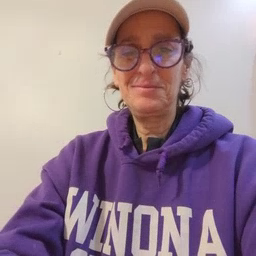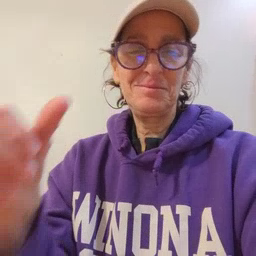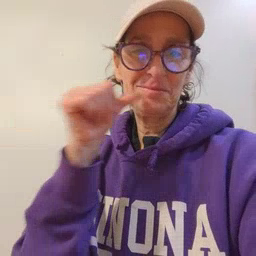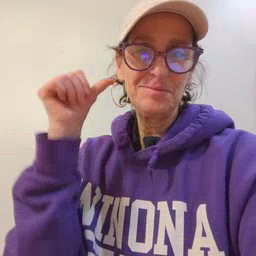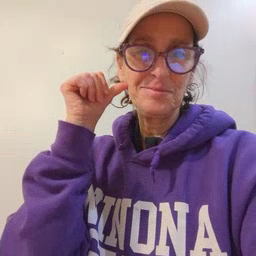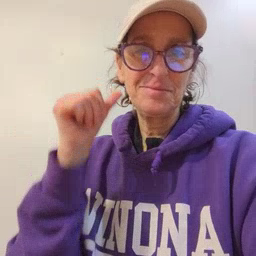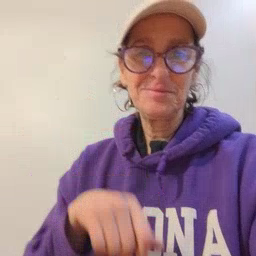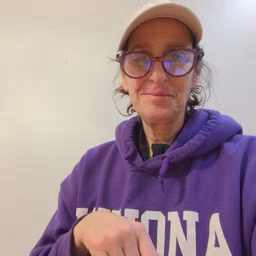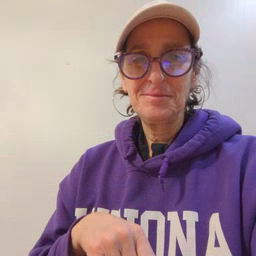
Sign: yesterday